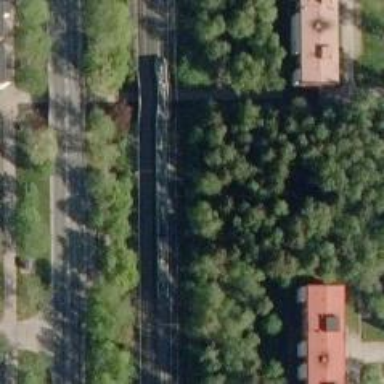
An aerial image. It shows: Railway with electrified contact lines running on continuous rail atop embankment.